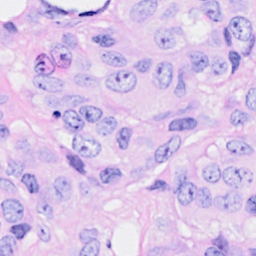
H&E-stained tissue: Breast